Field crop: maize
Growth stage: 1
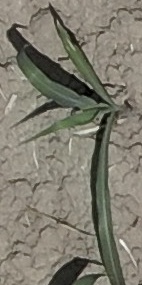
Species: sorghum